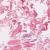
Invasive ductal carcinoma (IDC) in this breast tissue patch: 0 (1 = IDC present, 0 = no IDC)